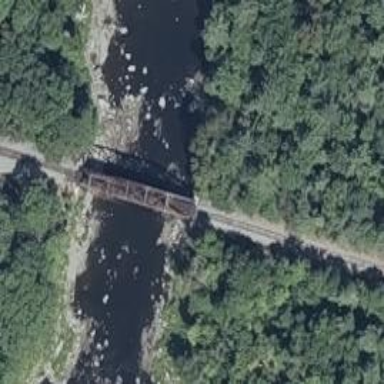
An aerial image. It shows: Truss bridge over railway.